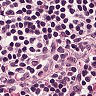
Metastatic tissue present: no